Field crop: maize
Growth stage: 2
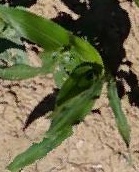
Species: maize